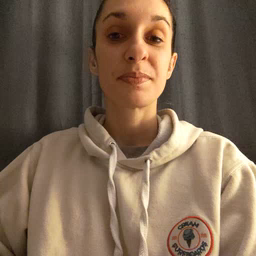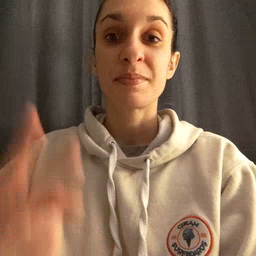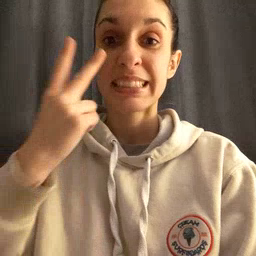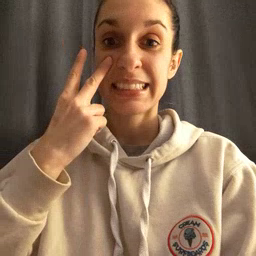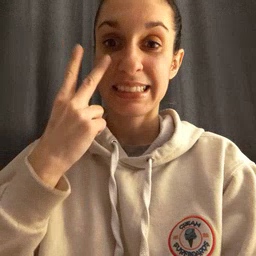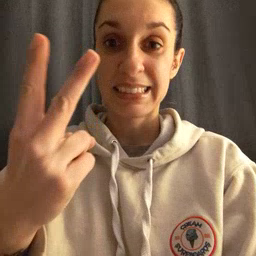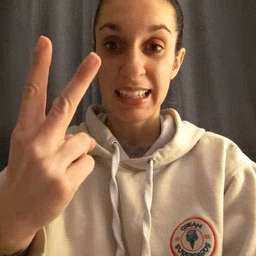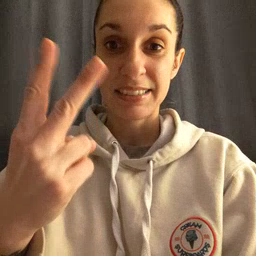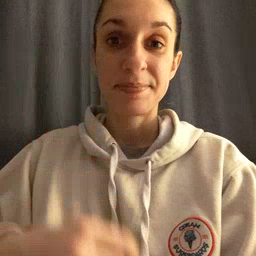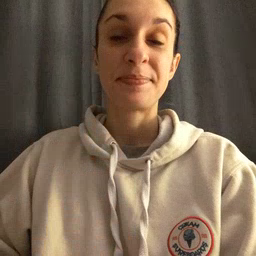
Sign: see